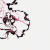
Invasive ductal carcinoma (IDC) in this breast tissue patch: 0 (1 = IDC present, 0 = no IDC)